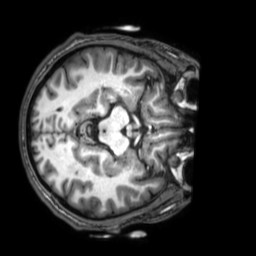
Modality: T1w
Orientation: axial